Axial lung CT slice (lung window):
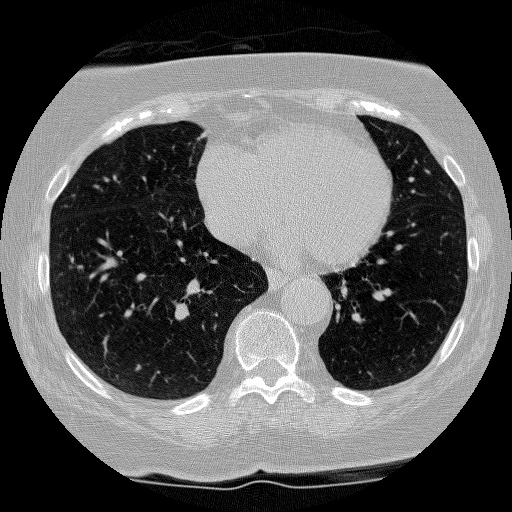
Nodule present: no